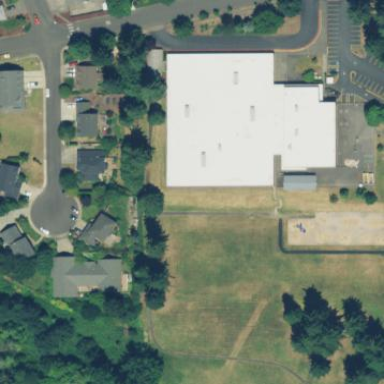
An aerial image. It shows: School.